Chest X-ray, PA view. Patient: 73 years old, sex F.
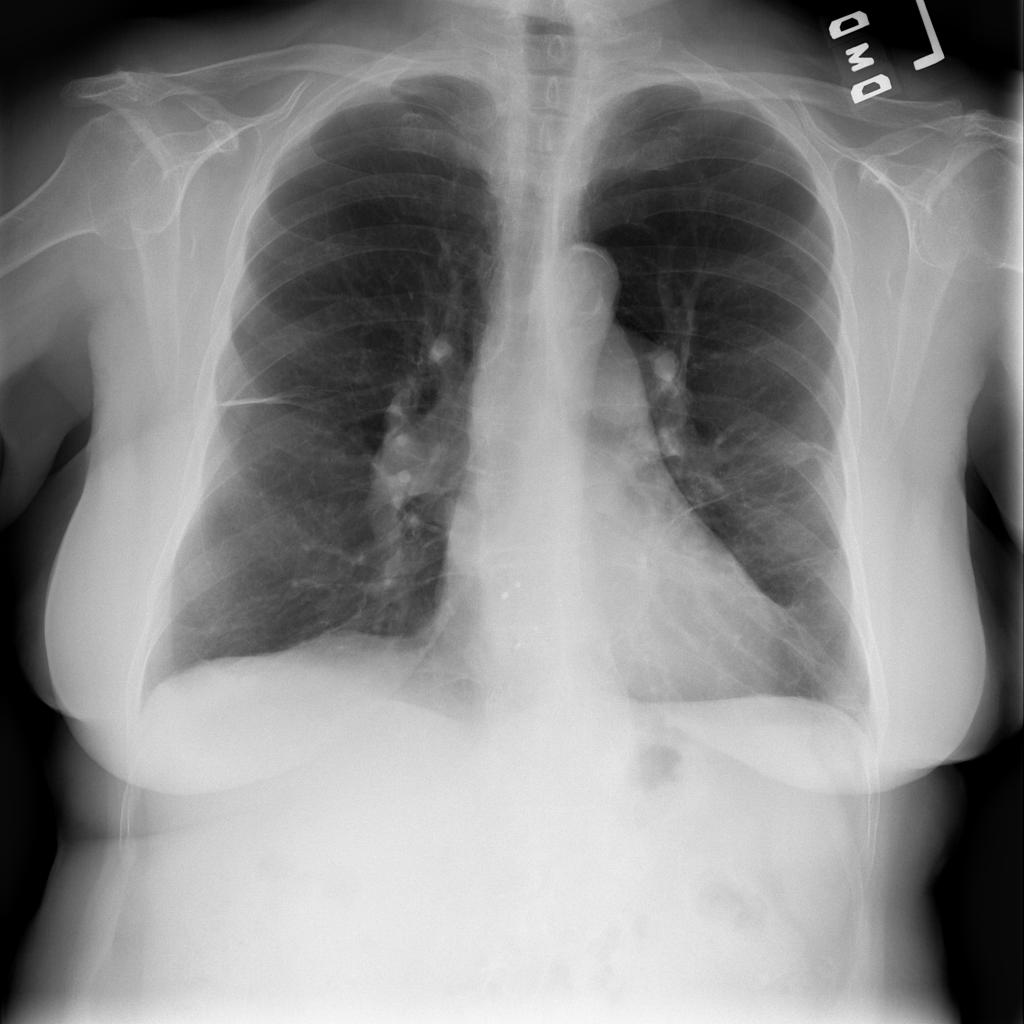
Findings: No Finding